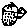
Label: hexagon